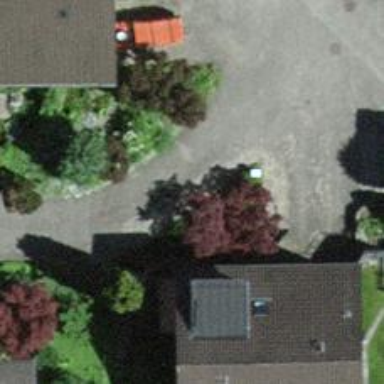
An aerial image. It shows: Living street.